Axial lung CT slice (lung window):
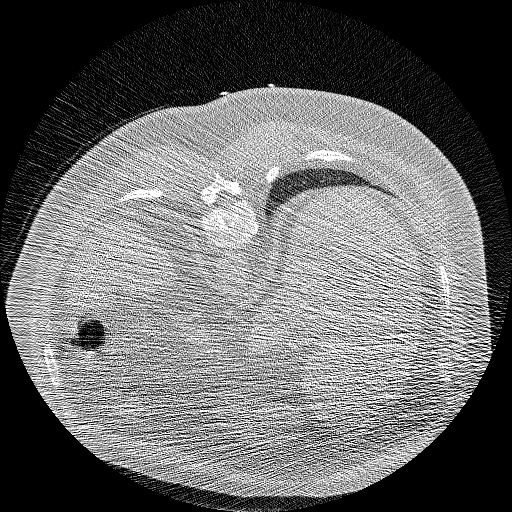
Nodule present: no